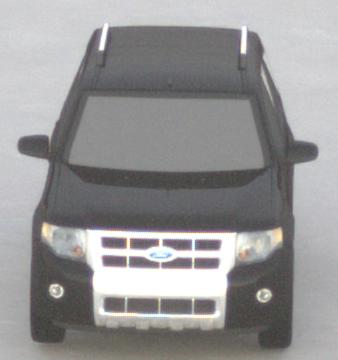
Make: Ford
Model: Escape Hybrid
Detailed model: -
Model produced from: 2004
Model produced until: 2012
Doors: 5
Color: black
Road condition: dry road
Daytime: sunrise or sunset
Contrast: low contrast